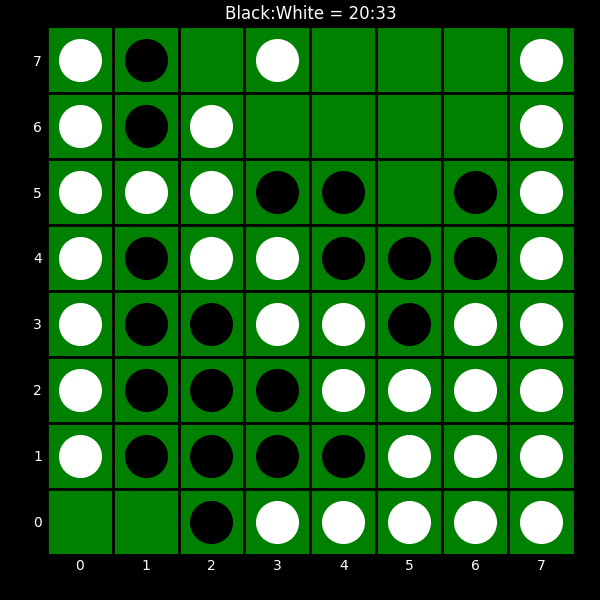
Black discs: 20
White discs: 33